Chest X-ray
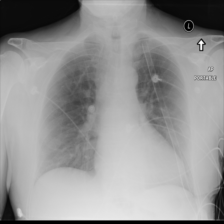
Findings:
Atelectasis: positive
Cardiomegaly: negative
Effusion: negative
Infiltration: negative
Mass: negative
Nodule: negative
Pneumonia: negative
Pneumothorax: negative
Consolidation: negative
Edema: negative
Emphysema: negative
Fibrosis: negative
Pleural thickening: negative
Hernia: negative